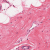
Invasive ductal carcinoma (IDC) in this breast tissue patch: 0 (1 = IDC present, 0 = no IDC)